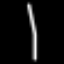
Label: line